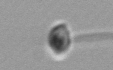
Label: flagellate